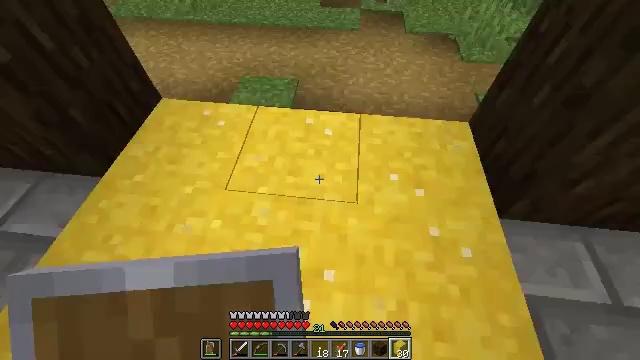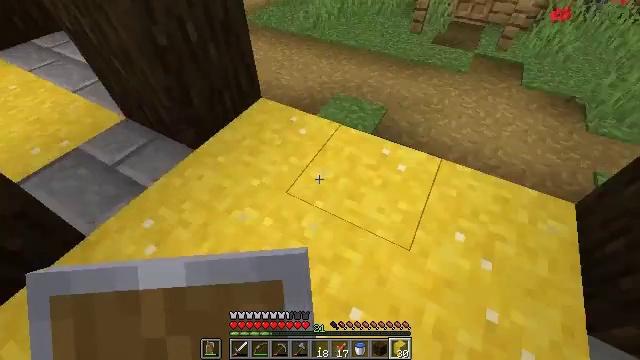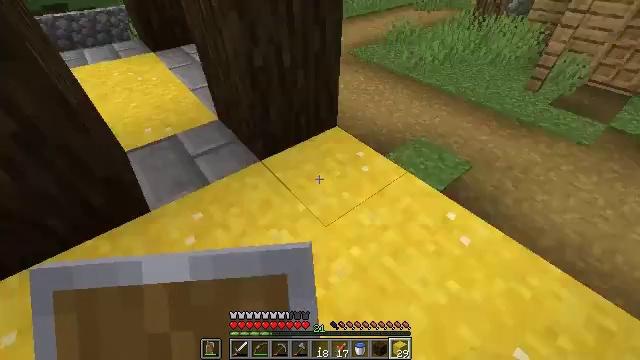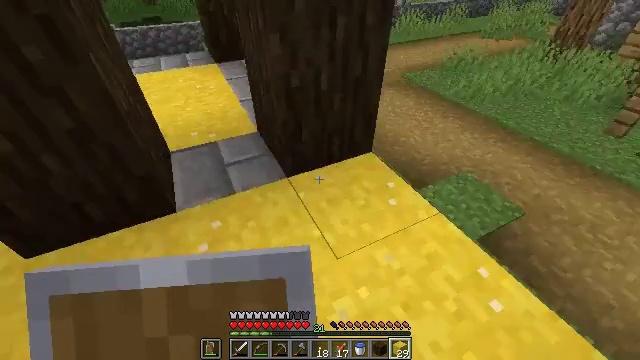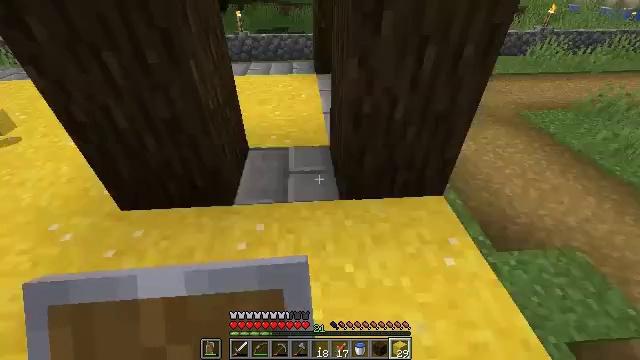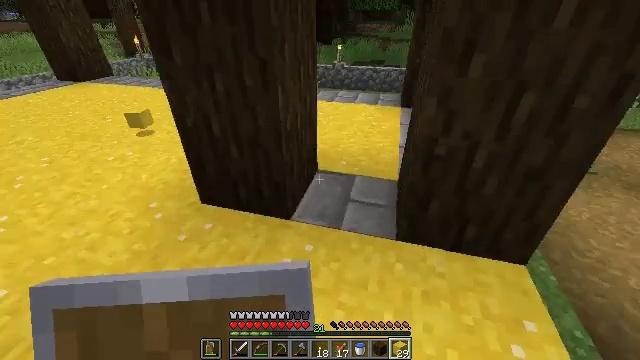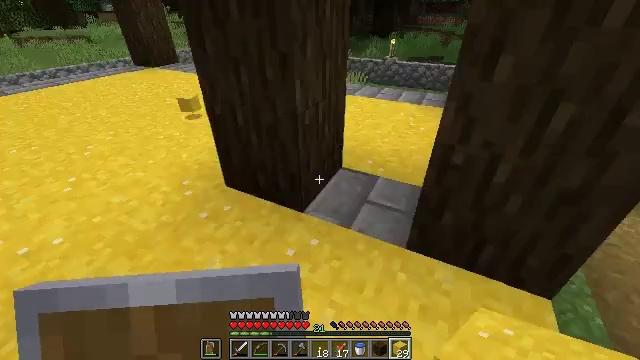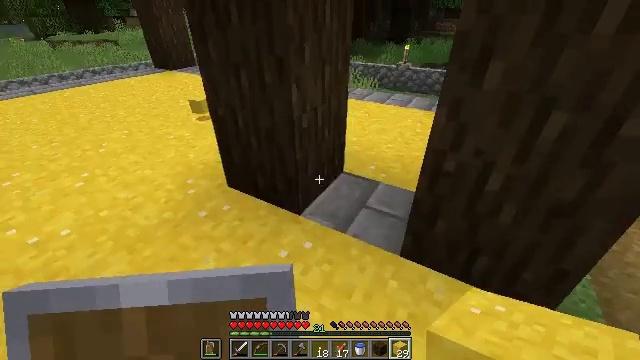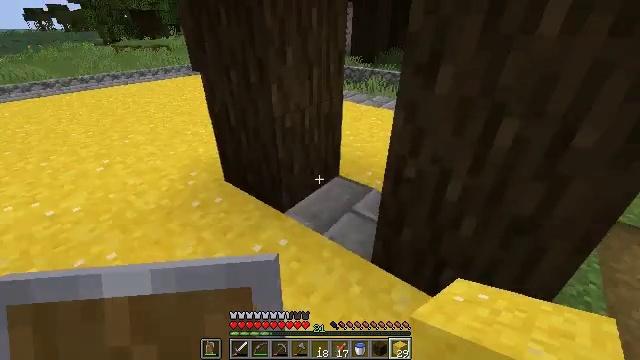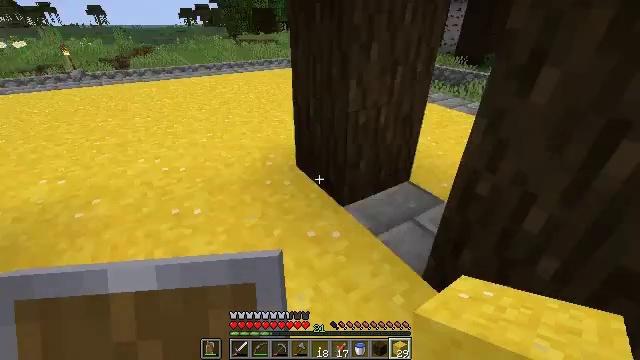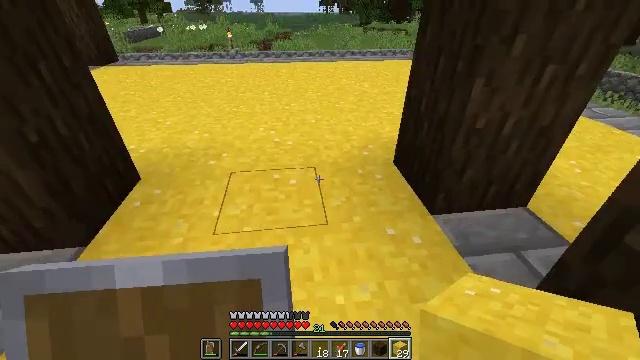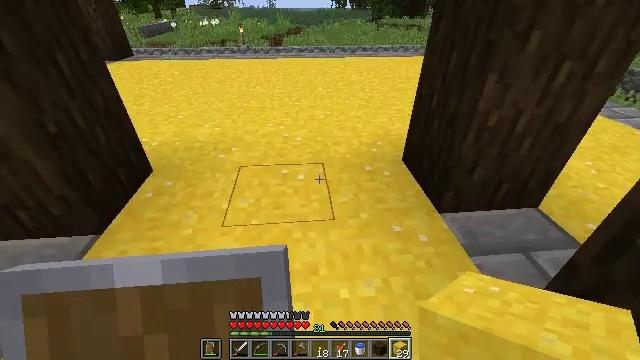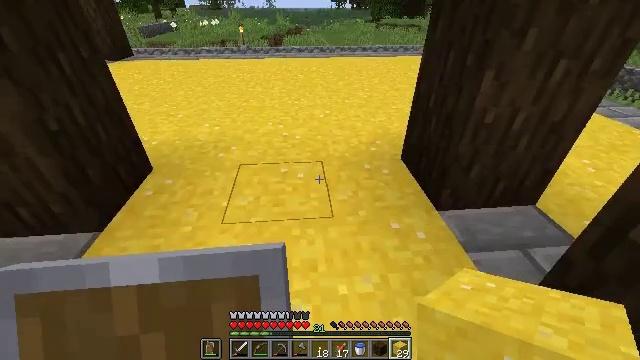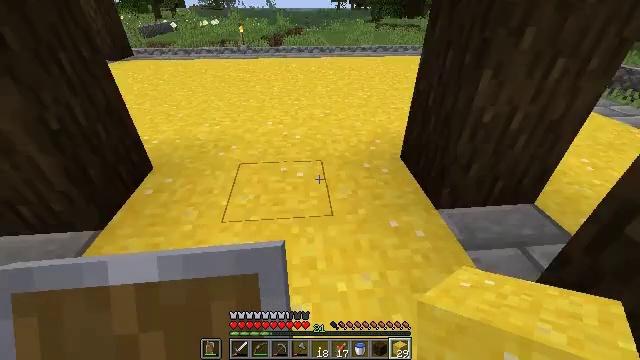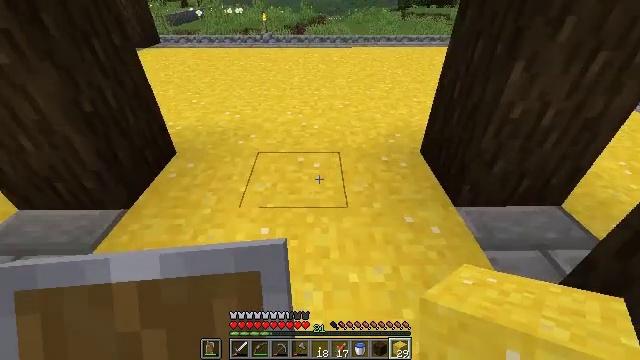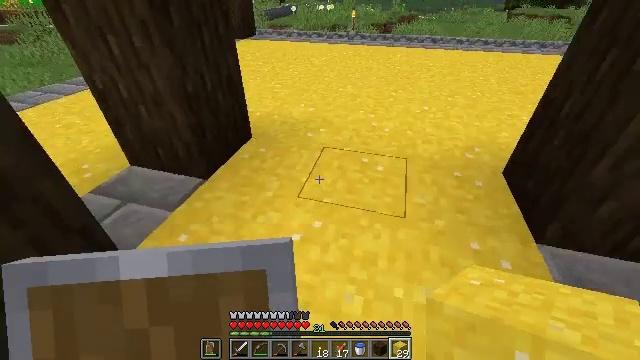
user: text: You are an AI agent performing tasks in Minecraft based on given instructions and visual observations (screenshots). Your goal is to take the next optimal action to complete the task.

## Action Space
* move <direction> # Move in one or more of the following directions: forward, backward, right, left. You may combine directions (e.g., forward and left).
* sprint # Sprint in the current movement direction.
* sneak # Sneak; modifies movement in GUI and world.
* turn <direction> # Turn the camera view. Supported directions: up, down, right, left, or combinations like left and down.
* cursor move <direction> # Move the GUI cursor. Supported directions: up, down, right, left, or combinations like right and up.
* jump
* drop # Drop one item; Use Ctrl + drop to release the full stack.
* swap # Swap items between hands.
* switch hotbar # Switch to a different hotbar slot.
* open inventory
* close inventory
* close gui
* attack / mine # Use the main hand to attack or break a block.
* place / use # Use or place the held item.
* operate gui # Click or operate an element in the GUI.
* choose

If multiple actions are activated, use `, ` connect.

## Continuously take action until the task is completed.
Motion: motion action
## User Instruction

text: Dig up some yellow concrete powder.
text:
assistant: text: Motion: move forward and move right, turn left and up
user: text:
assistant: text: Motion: move forward and move right, turn left and up
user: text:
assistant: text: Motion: move forward and move right, turn left and up
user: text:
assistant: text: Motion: move forward and move right, turn left and up
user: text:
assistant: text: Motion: move right, turn left and up
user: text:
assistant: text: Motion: move right, turn left and down
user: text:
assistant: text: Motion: move right, turn left
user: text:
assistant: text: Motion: move right, turn left and up
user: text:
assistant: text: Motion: turn left
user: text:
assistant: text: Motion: turn left and down
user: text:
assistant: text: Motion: turn left
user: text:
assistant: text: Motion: no_op
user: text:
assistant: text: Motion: no_op
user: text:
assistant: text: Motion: turn left and down
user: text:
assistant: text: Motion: move forward, turn left
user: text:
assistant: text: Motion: move forward, turn left and up
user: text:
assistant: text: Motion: move forward
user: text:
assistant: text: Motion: move forward, turn right
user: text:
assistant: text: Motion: move forward, turn right
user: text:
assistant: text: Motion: move forward, turn right and down
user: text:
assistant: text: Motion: move forward, turn right and down
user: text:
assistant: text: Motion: move forward, turn left and down
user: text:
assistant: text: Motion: move forward, turn left and down
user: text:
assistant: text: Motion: move forward, turn left and down
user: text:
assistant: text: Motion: turn left and down
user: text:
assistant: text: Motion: turn left and down
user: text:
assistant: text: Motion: turn left
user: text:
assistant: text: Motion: move back
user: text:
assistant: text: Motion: move back, turn down
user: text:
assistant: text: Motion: move back